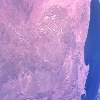
Label: land